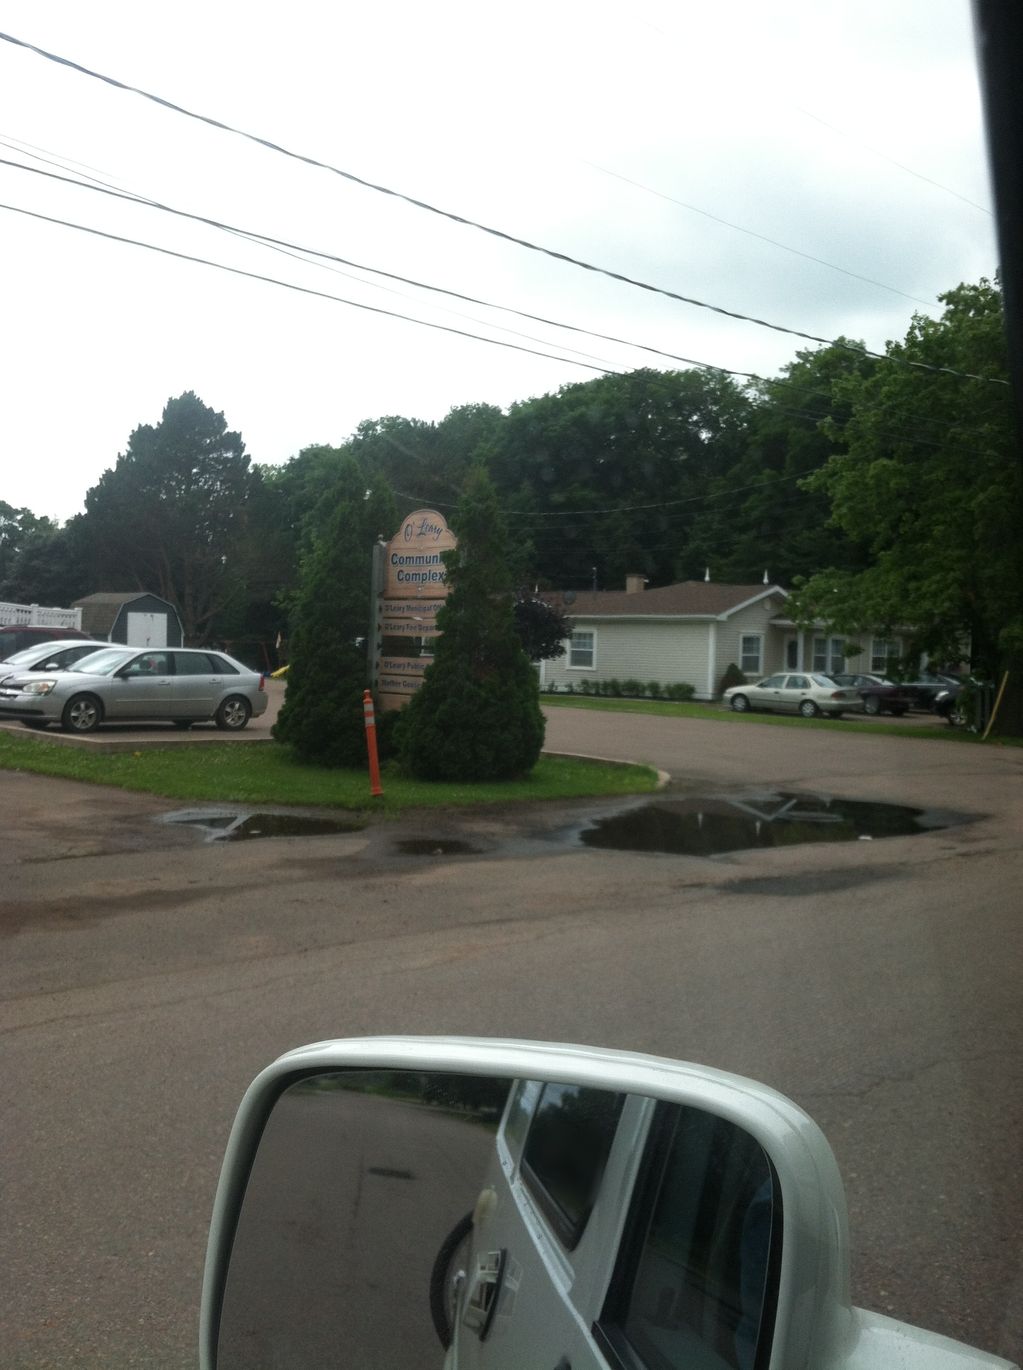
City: charlottetown